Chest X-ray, PA view. Patient: 58 years old, sex F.
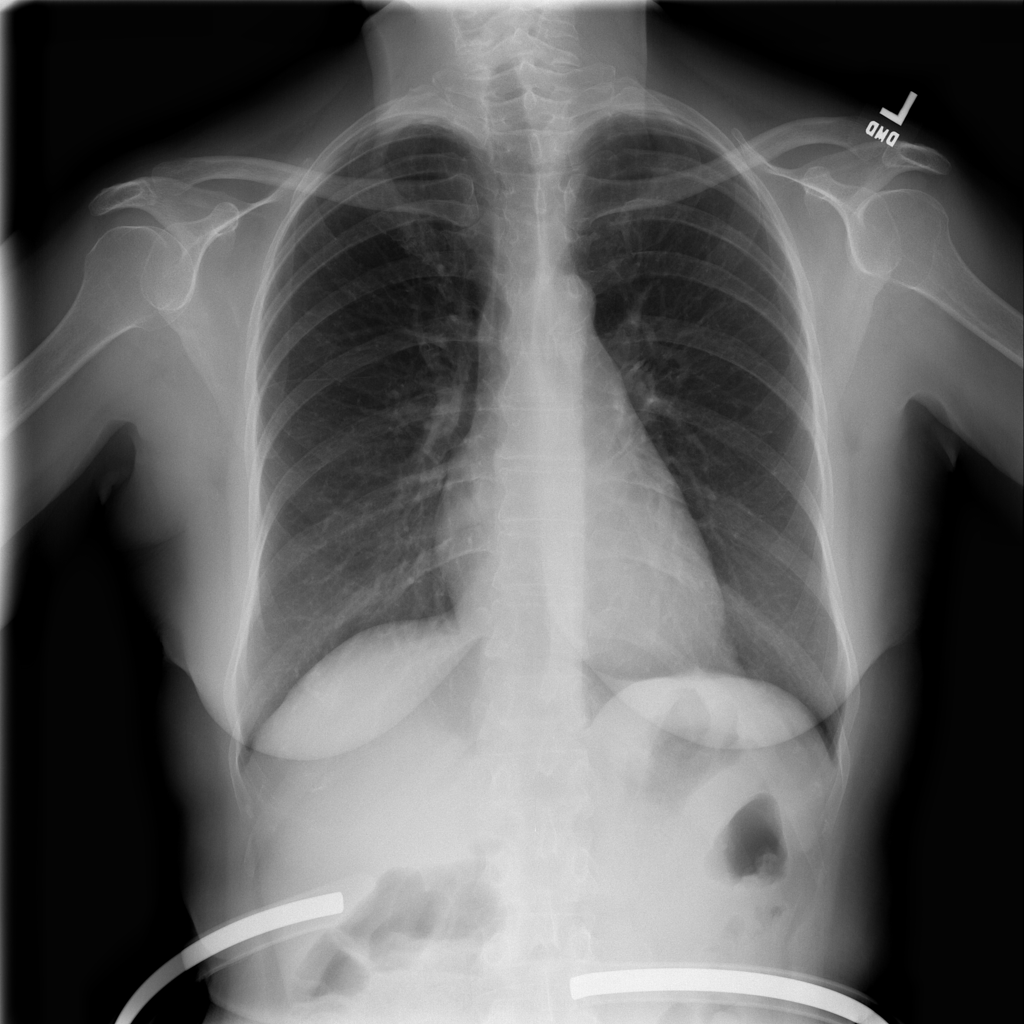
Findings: No Finding